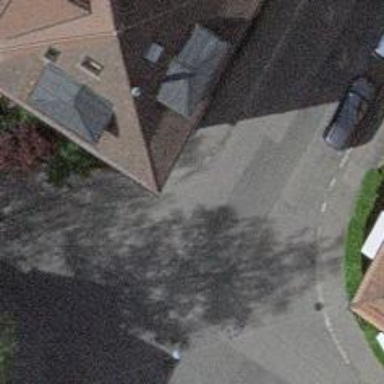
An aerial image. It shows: Kerb barrier.